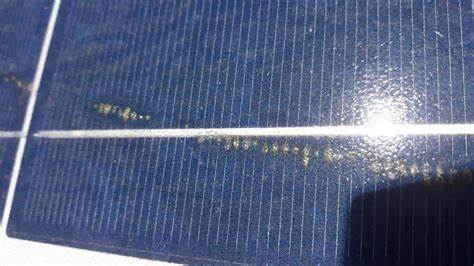
Label: Electrical-damage